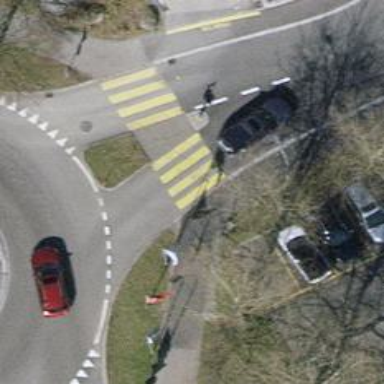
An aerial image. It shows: Uncontrolled crossing with central island on the road.